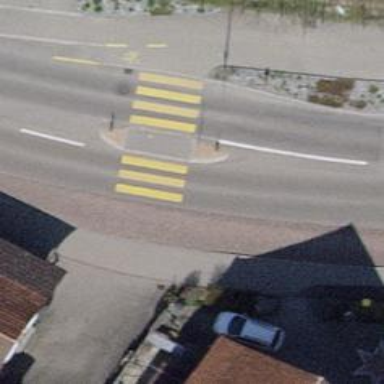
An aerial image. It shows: Uncontrolled zebra crossing with pedestrian island.